Question:
above are what details to be shown when you click the check box and what is to be hidden when its not checked. I have no clue how to do this and I am sure its simple. But any help would be appreciated as I am pretty new to this. Thanks
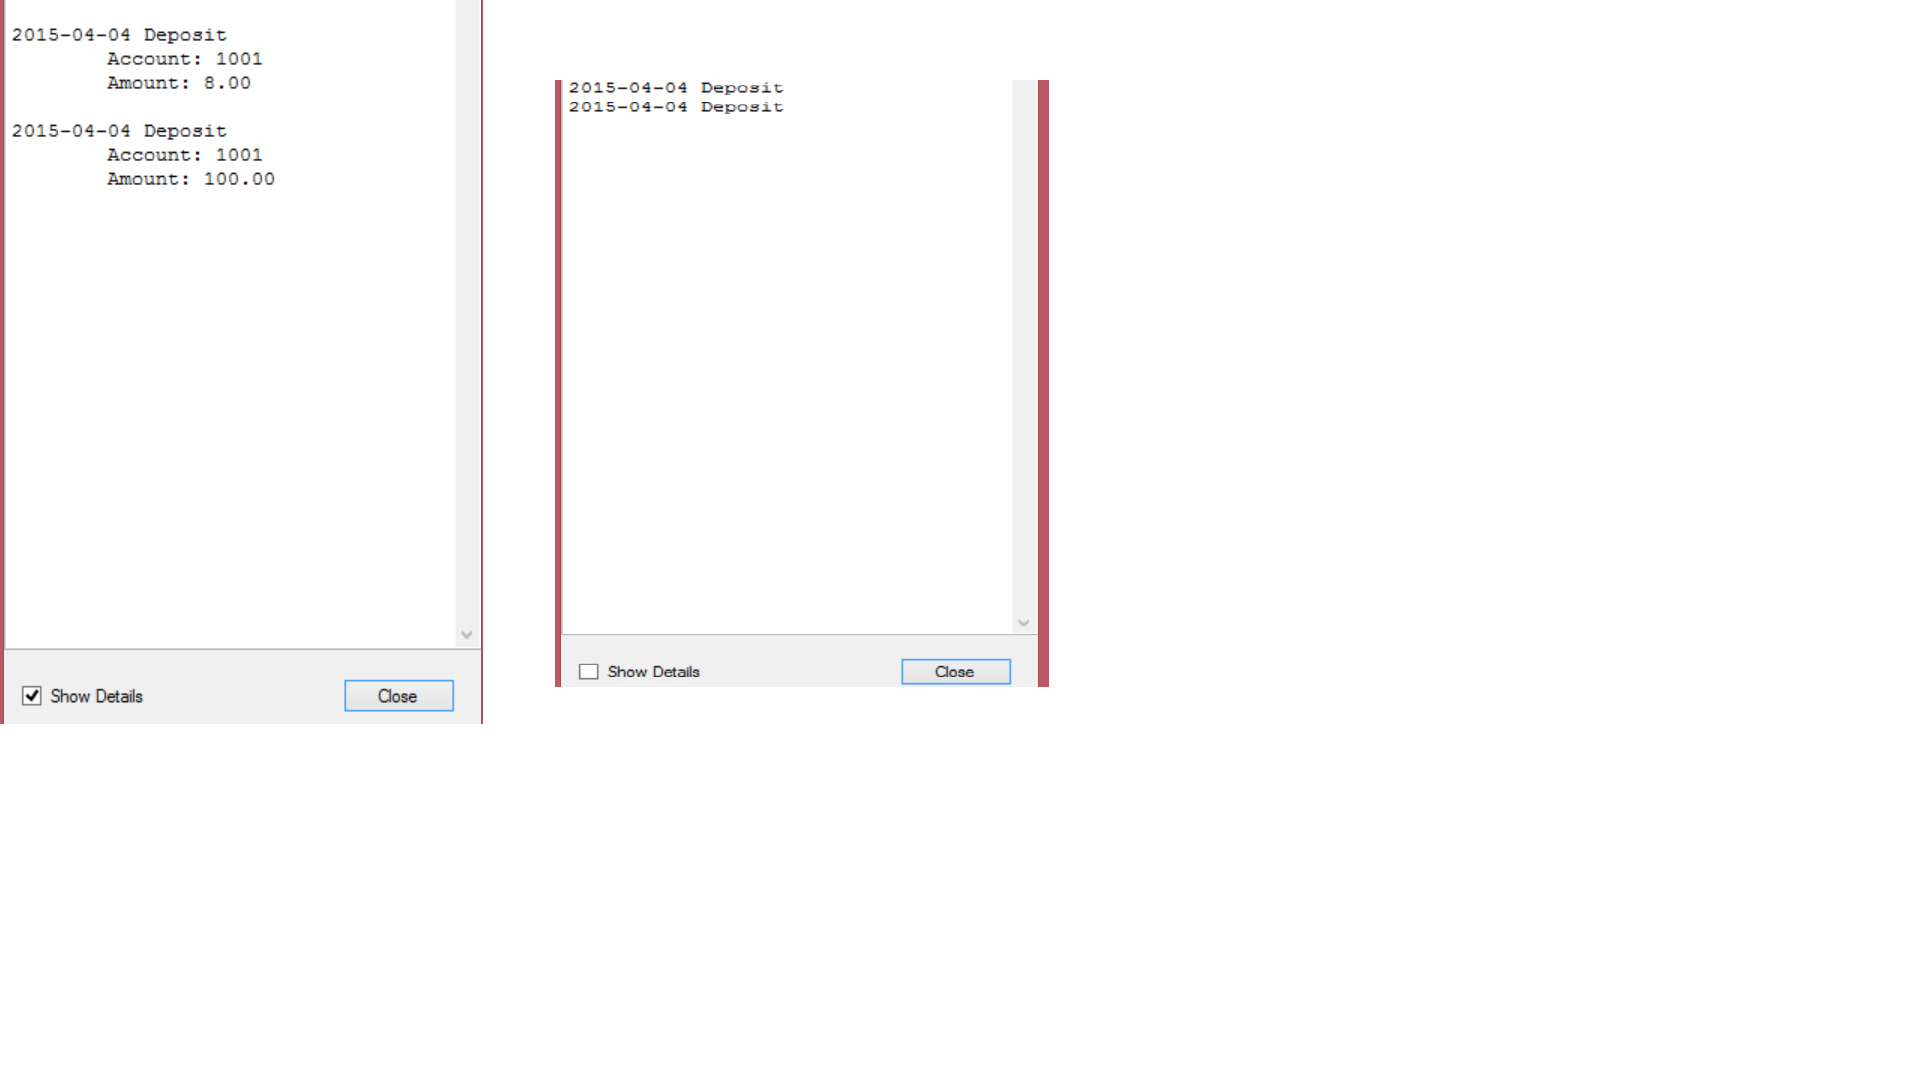
Answer: Assuming you are using a RichTextBox, you save all the lines to a variable of type array of strings, and you save the lines that contain 'Deposit" in an other variable of the same type.
'''
public partial class Form1 : Form
{
string[] LinesWithDetails;
string[] LinesWithOutDetails;
public Form1()
{
InitializeComponent();
}
private void Form1_Load(object sender, EventArgs e)
{
LinesWithDetails = richTextBox1.Lines;
LinesWithOutDetails = richTextBox1.Lines.Where(l => l.Contains("Deposit")).ToArray();
HideDetails();
}
private void checkBox1_CheckedChanged(object sender, EventArgs e)
{
if (checkBox1.Checked)
ShowDetails();
else
HideDetails();
}
private void ShowDetails()
{
richTextBox1.Lines = LinesWithDetails;
}
private void HideDetails()
{
richTextBox1.Lines = LinesWithOutDetails;
}
}
'''